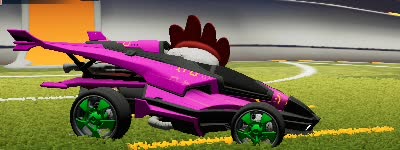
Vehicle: aftershock